Question: Surfing the net I ran into <URL>.
It has a nice way of presenting search results and discovering semantically linked entities.
Here is a screenshot taken from <URL>.
On the left side you have they word you typed and related words.
Clicking them refines your results.

Now as an example project I have a data set of film entities and subjects (like wolrd-war-2 or prison-escape) and their relations.
Now I imagine several use cases, first where a user starts with a keyword.
For example "world war 2".
Then i would somehow like to calculate related keywords and rank them.
I think about some sql query like this:
Lets assume "world war 2" has id 3.
'''
select keywordId, count(keywordId) as total from keywordRelations
WHERE movieId IN (select movieId from keywordRelations
join movies using (movieId)
where keywordId=3)
group by keywordId order by total desc
'''
which basically should select all movies which also have the keyword world-war-2 and then looks up the keywords which theese films have as well and selects those which occour the most.
I think with theese keywords I can select movies which match best and have a nice tag cloud containing similar movies and related keywords.
I think this should work but its very, very, very inefficient.
And its also only one level or relation.
There must be a better way to do this, but how??
I basically have an collection of entities. They could be different entities (movies, actors, subjects, plot-keywords) etc.
I also have relations between them.
It must somehow be possible to efficiently calculate "semantic distance" for entities.
I also would like to implement more levels of relation.
But I am totally stuck. Well I have tried different approaches but everything ends up in some algorithms that take ages to calculate and the runtime grows exponentially.
Are there any database systems available optimized for that?
Can someone point me in the right direction?
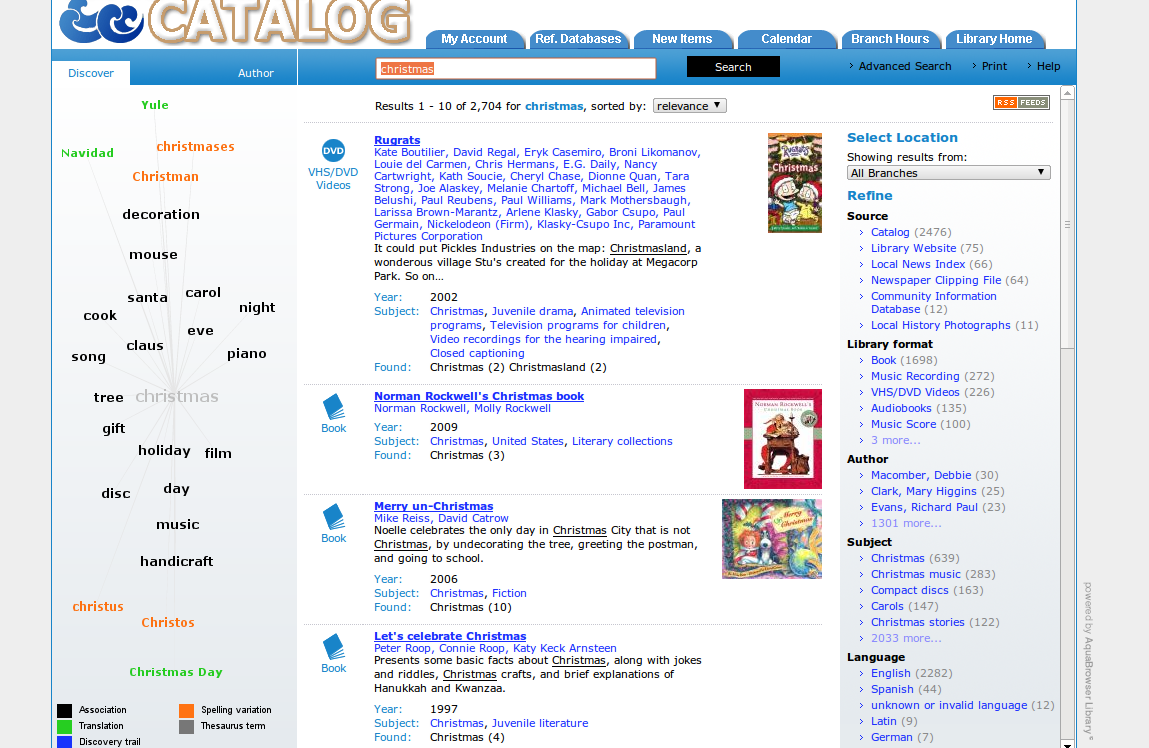
Answer: You probably want an <URL>, not SQL. Also... you have to drink the semantic web koolaid.